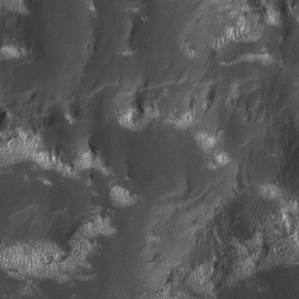
Label: frost